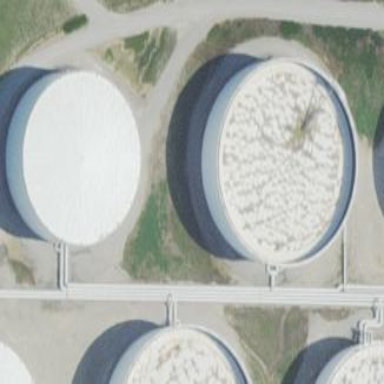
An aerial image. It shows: Storage tank building.